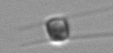
Label: Chaetoceros_similis